Question: So I want to change the color of one marker pin on my map, and I have the following:
'''
bool = false
@hash = Gmaps4rails.build_markers(@branches) do |branch, marker|
if bool == false
marker.lat x
marker.lng y
marker.infowindow "YOUR LOCATION"
marker.fillColor "blue"
bool = true
else
marker.lat branch.latitude
marker.lng branch.longitude
end
end
'''
Unfortunately I receive the error: 'undefined method 'fillColor' for #<Gmaps4rails::MarkersBuilder::MarkerBuilder:0x00000018003f58>'
UPDATE:
I have added the following to my view script:
'''
handler = Gmaps.build('Google');
handler.buildMap({ provider: {}, internal: {id: 'map'}}, function(){
//markers = handler.addMarkers(<%=raw @hash.to_json %>);
var jsonCollection = <%= raw @hash.to_json %>;
var particularMarker = _.first(jsonCollection);
var collection = _.rest(jsonCollection);
var markers = handler.addMarkers(collection)
markers << handler.addMarker(particularMarker,{ opacity: 0.5 })
handler.bounds.extendWith(markers);
handler.fitMapToBounds();
});
'''
I wasn't sure if fillColor was even an option in the API for markers, so I tried out opacity
<URL>
I don't see any change in the marker, but I have verified that the marker is present, as seen in the image below:

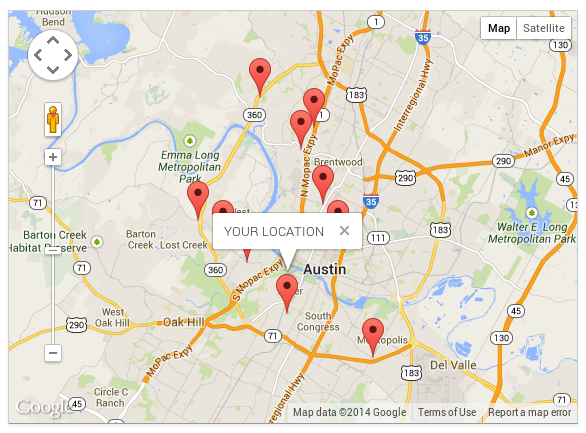
Answer: Its not builtin but maybe you could do something like:
'''
var jsonCollection = <%= raw @hash.to_json %>;
var particularMarker = _.first(jsonCollection);
var collection = _.rest(jsonCollection);
handler.addMarker(particularMarker,{ fillColor: 'blue' })
handler.addMarkers(collection)
'''